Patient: sex M, age 42
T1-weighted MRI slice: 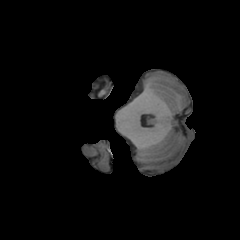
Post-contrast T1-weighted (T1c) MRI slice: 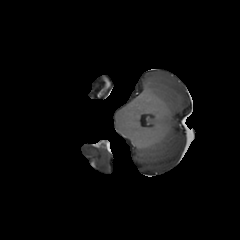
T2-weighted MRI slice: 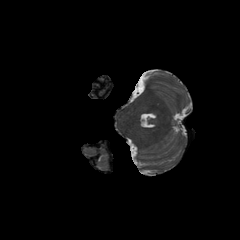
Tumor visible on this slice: no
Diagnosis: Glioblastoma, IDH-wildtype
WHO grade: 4